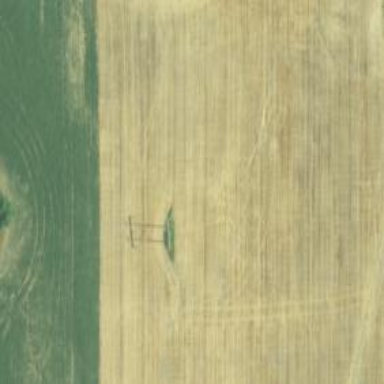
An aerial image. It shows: H-frame designed tower for power lines.